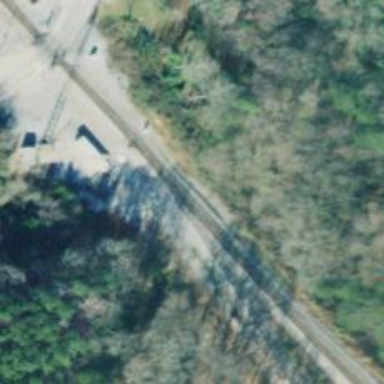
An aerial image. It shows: Railway spur junction.